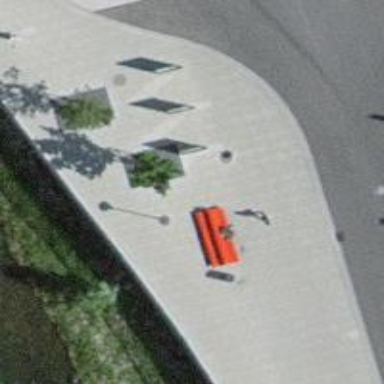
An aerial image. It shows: Red bench.